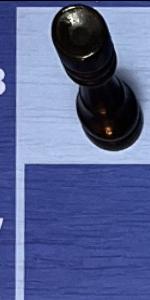
Label: Empty